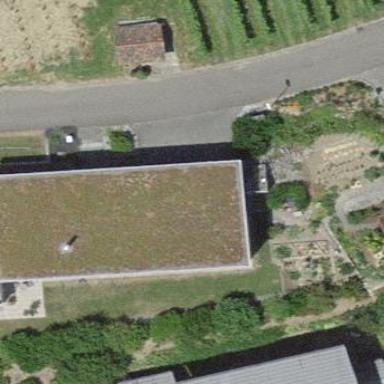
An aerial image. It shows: Flat-roofed building.